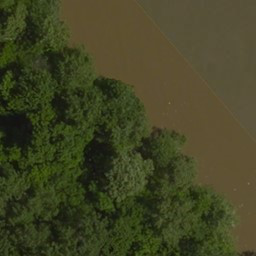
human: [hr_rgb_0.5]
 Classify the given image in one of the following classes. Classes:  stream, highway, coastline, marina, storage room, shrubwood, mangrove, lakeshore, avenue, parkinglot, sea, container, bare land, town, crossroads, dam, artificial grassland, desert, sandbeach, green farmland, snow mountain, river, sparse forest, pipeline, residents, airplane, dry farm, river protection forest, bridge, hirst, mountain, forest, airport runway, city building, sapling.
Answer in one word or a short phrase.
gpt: river protection forest